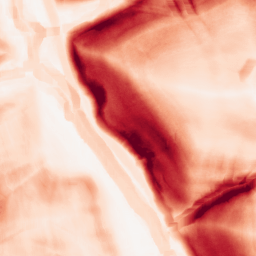
Category: morphological
Decomposition family: morphological_gradient
Decomposition parameters: size: 10
shape: square
Upsampling method: cubic_catmull_rom
Upsampling parameters: scale: 8
Upsampling scale: 8